Current action and preconditions to check: trajectory_clear

Your task: For each precondition in the list above, predict whether it will hold at this action.

Consider the current scene as observed from the mobile robot's camera, and analyze the predicted future states of all dynamic agents (e.g., people, animals, vehicles, or any moving entities) within the NEXT SECOND.

IMPORTANT: Only answer "very likely" if you are absolutely certain—based on strong, clear evidence—that a dynamic agent will violate the precondition in the predicted future state. Do NOT answer "very likely" for unlikely, ambiguous, or low-probability risks.

Ask yourself for each precondition: Is there a high probability, with clear and convincing evidence, that the predicted future states of any dynamic agent will interfere with the predicted future state of the currently executing action within the NEXT SECOND, causing that precondition to fail?

Assess the risk level based on these predictions. Use "likely" or "very likely" if motions create a clear risk of interference.

Use "neutral" or "improbable" if agents are nearby but their predicted paths are clearly diverging or non-conflicting.

Failure Risk Categories: "very improbable", "improbable", "neutral", "likely", "very likely"

Answer Format: Output ONLY the probability_of_failure value from these categories: "very improbable", "improbable", "neutral", "likely", "very likely"

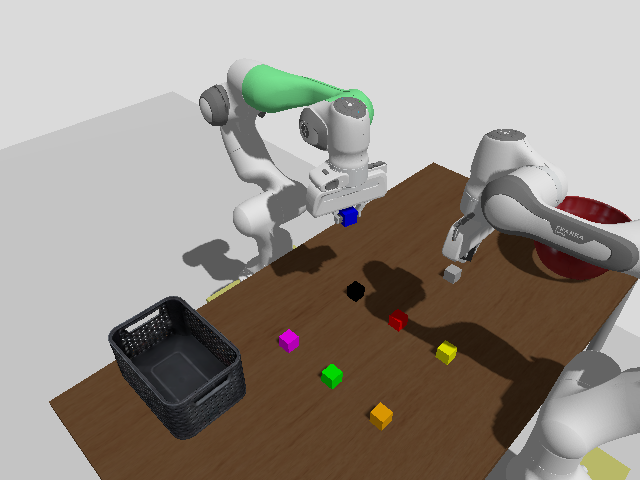

Answer: very improbable